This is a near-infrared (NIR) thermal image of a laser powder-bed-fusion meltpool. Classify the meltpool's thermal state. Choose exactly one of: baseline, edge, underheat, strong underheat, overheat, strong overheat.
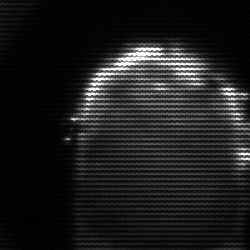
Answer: baseline